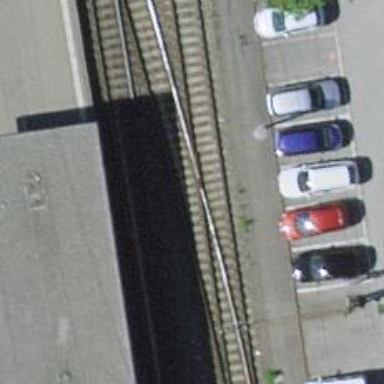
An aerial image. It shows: Railway siding with one electrified track and contact line.